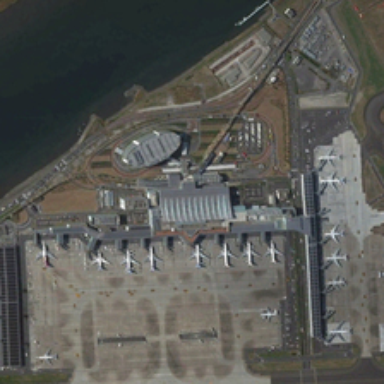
Many planes are parked in an airport near a river .